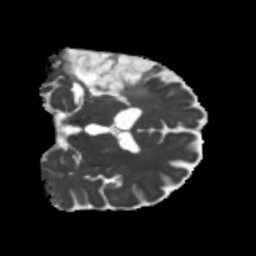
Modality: MD
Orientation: coronal
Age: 58
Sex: male
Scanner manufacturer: siemens
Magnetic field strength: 3 T
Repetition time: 5.25 s
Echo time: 0.08 s